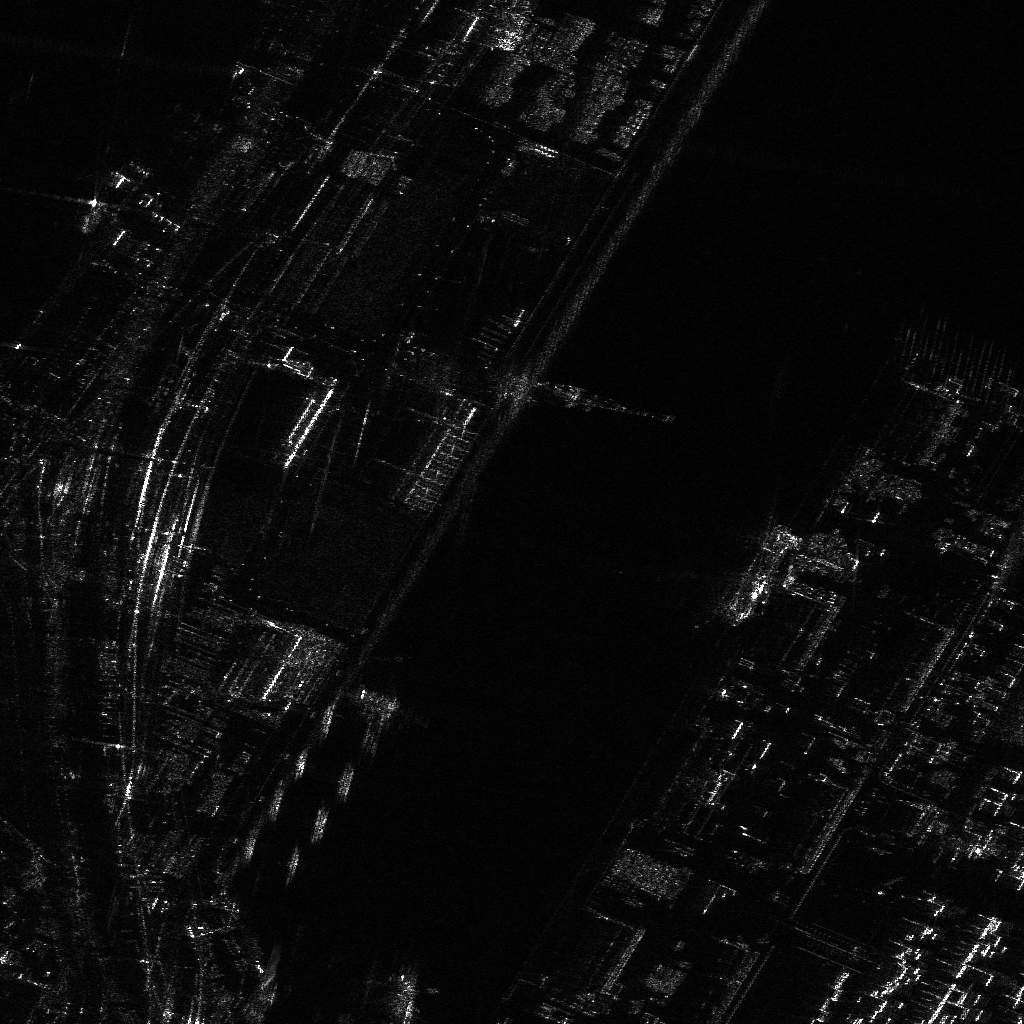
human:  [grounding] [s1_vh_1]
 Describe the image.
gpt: In the satellite image, there is  <ref>1 large dredger </ref> <box>[[10, 11, 13, 24, 37]]</box> located at top left,  <ref>1 small ore-oil </ref> <box>[[72, 50, 75, 61, 36]]</box> located at right,  <ref>1 large container </ref> <box>[[38, 93, 40, 100, 1]]</box> located at bottom.